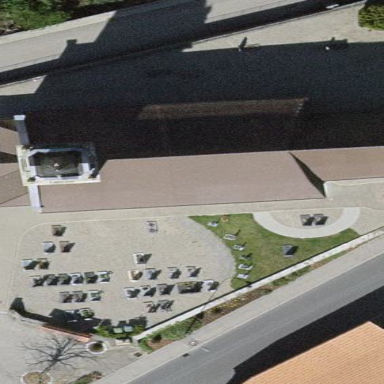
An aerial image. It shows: Cemetery.